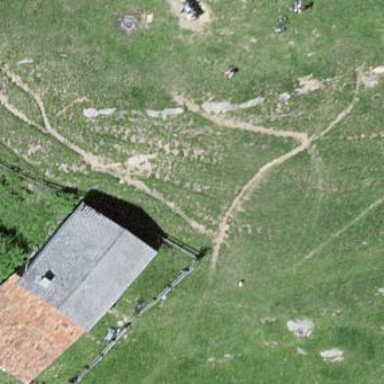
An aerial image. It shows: Hut.